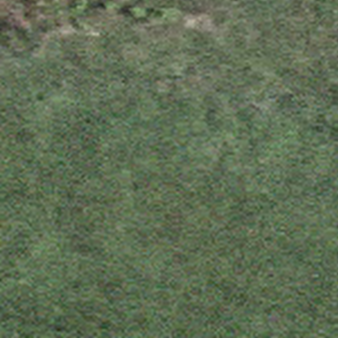
Label: other